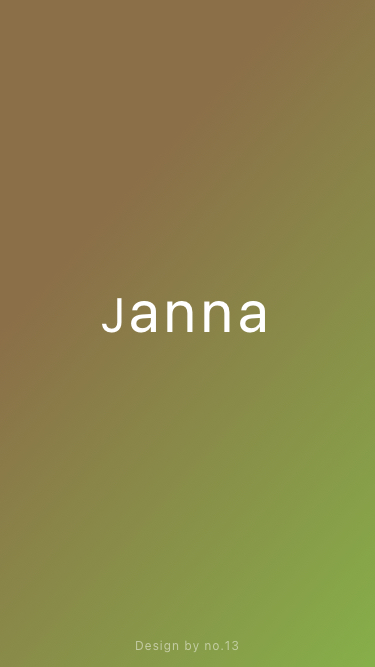
Text in this UI design:
Janna
Design by no.13